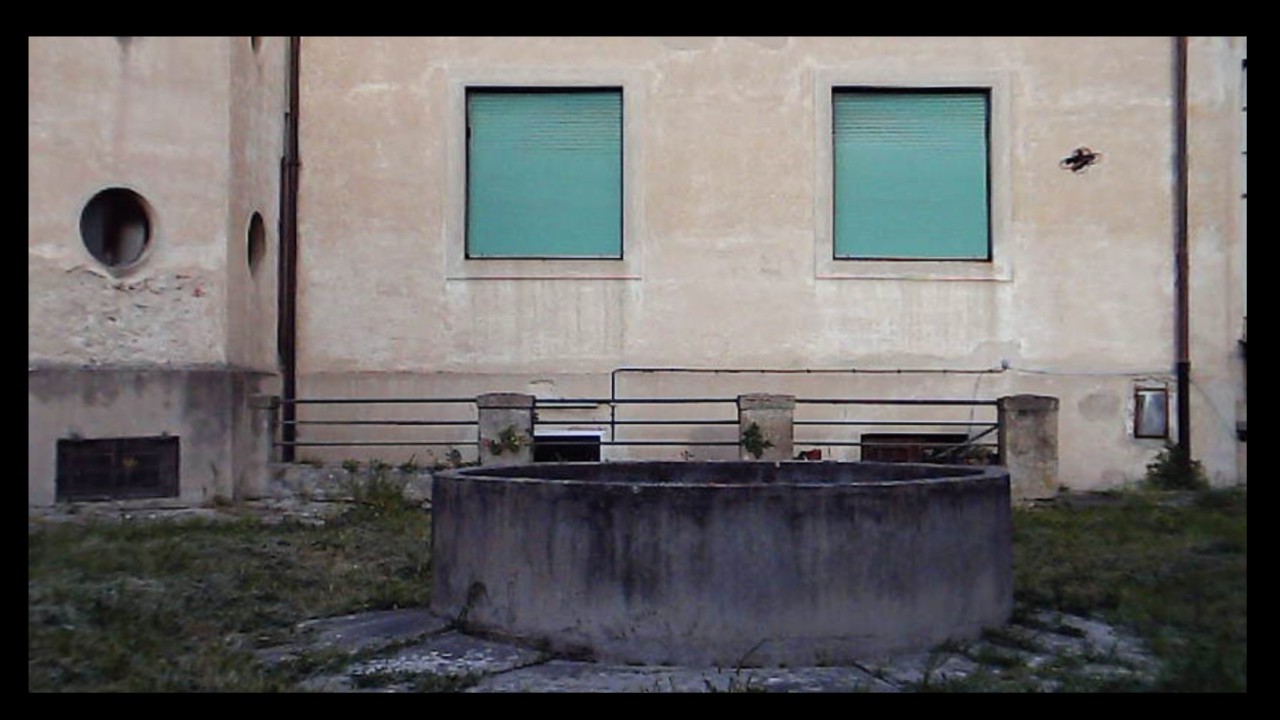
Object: DarwinFPV cineape20